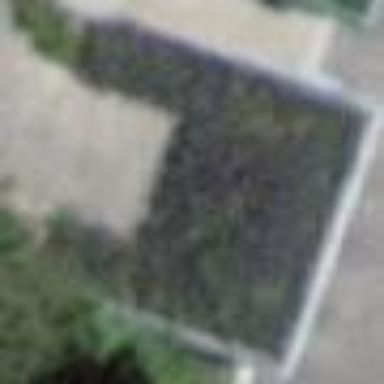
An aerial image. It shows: Garage building.